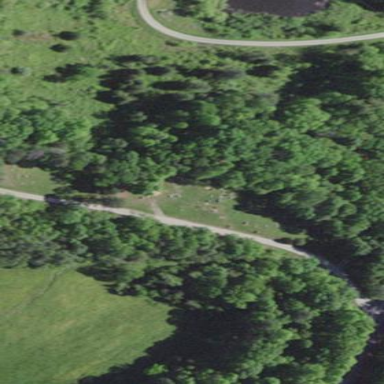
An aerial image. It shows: Cemetery.